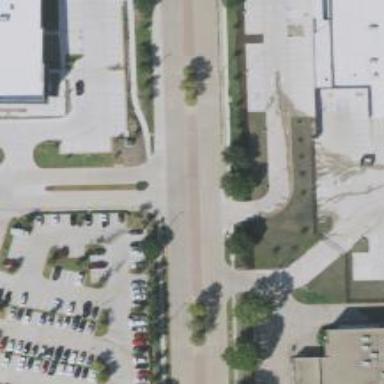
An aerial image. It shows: Secondary road with separate sidewalks.